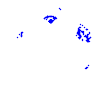
Particle: kaon